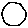
Label: circle